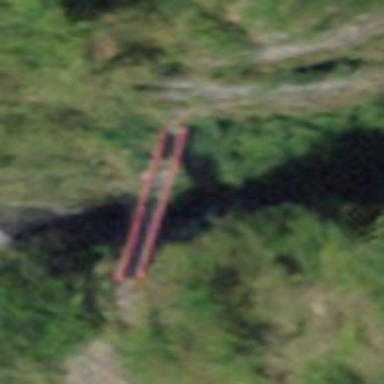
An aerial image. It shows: Metal-surfaced path bridge.